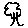
Label: tree